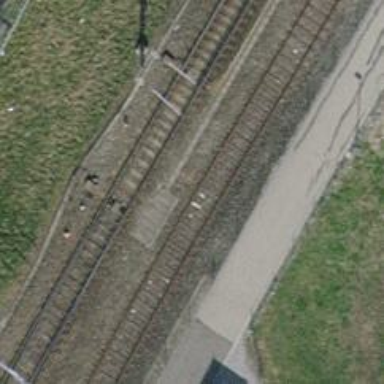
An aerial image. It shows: Single-track spur railway line.